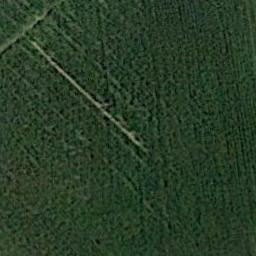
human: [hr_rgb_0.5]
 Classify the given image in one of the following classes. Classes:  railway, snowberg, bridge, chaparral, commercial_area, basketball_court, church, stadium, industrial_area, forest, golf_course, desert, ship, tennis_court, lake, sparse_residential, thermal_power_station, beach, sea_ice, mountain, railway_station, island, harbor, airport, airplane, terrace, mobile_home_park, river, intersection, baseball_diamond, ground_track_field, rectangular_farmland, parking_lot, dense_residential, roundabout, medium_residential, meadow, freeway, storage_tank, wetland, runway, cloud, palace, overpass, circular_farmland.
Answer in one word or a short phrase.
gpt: meadow